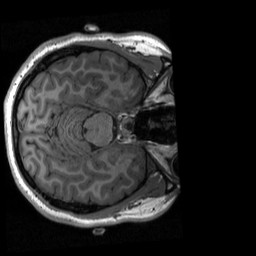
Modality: T1w
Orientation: axial
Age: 20
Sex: female
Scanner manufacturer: siemens
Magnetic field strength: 3 T
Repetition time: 2.3 s
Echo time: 0.00298 s